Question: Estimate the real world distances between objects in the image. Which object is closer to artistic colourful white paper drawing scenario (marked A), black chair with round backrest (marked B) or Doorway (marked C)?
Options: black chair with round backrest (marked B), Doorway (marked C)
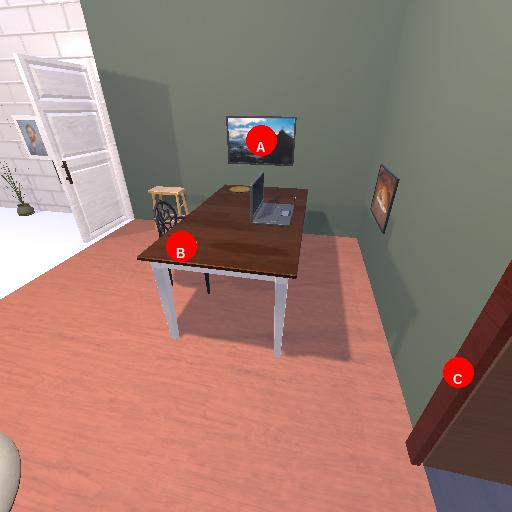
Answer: black chair with round backrest (marked B)